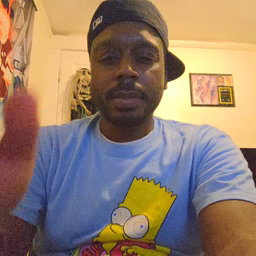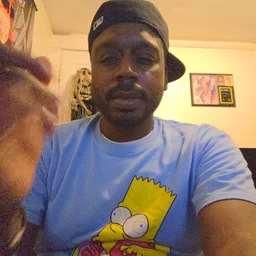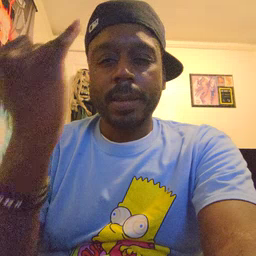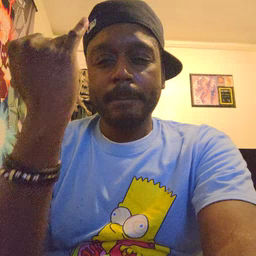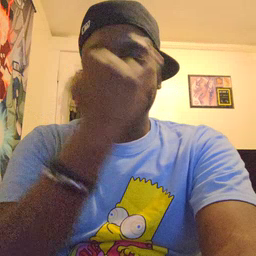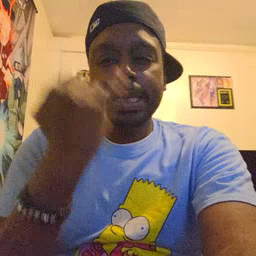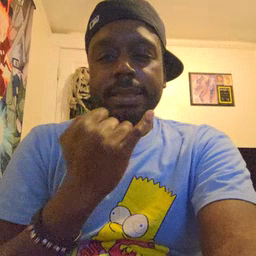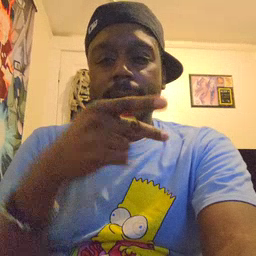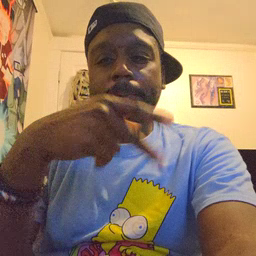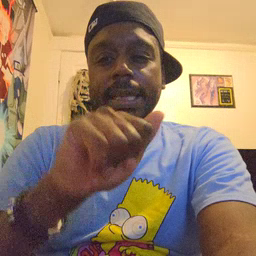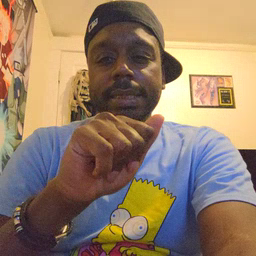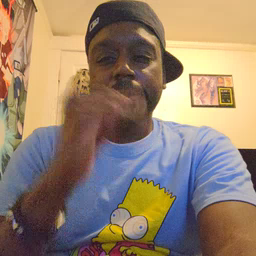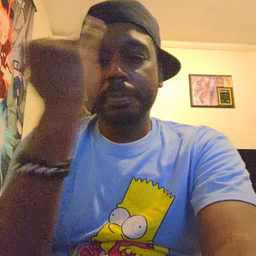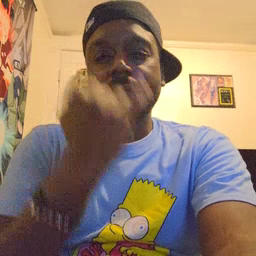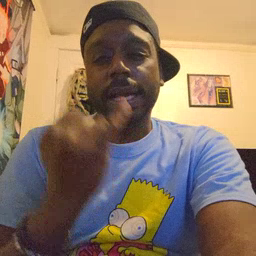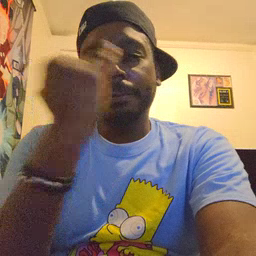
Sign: pizza